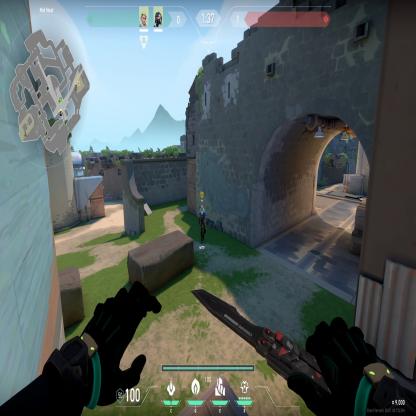
Label: teammate